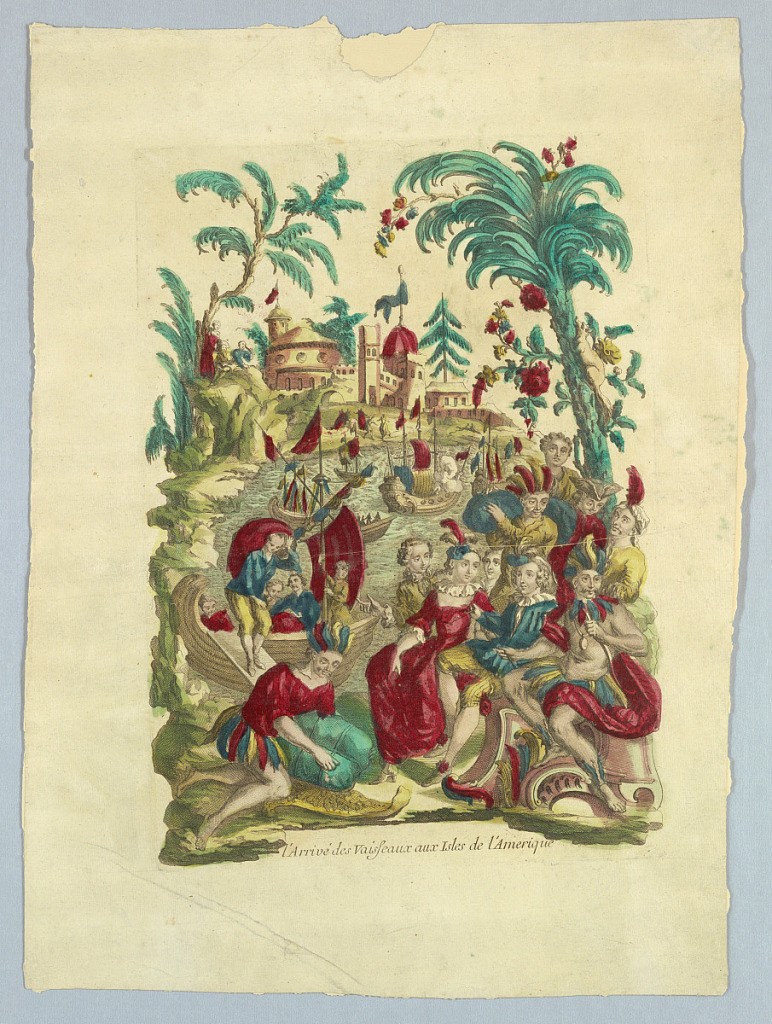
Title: Arrival of Ships in America
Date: ca. 1750
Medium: Brush and watercolor on paper, mounted
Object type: Print
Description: In the foreground are white men and women and American Indians smoking the peace pipe, carrying bundles, and embarking from a small boat. Larger ships are in the harbour in the middle ground, and in the background is a fortress. Palm and pine trees. Bottom center: "l'Arrivé des Vaisseaux aux Isles de l'Amerique".